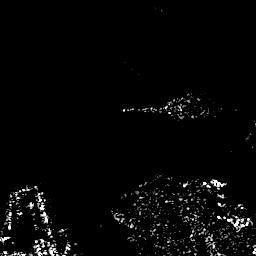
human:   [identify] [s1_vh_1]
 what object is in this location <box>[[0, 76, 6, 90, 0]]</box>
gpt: <ref>1 medium ship at the bottom left</ref>